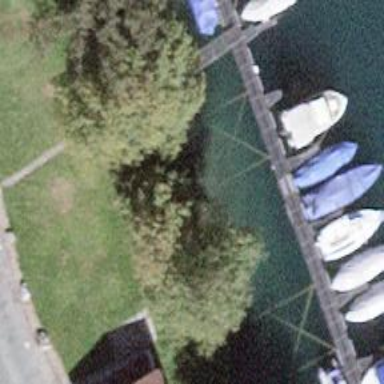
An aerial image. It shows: Man-made pier.